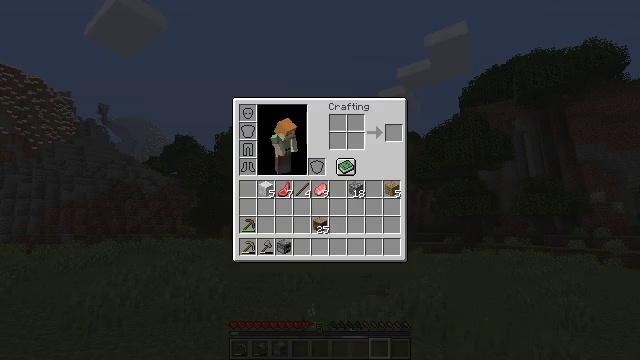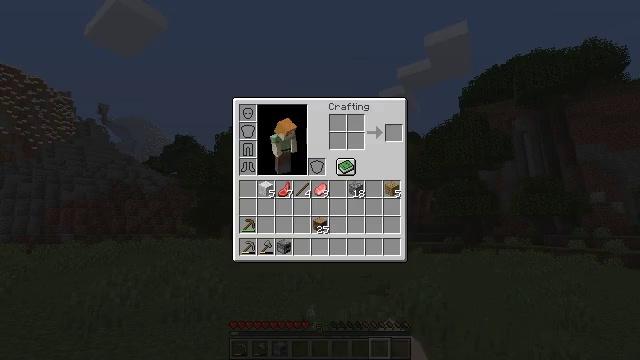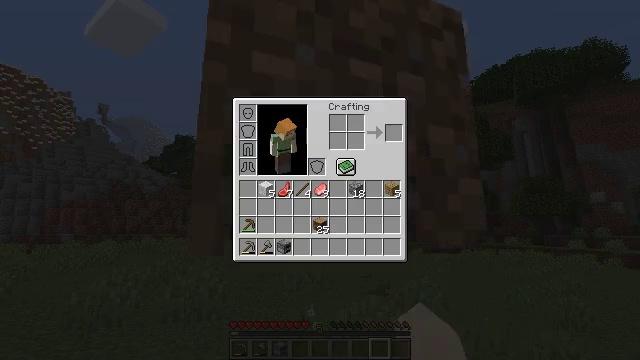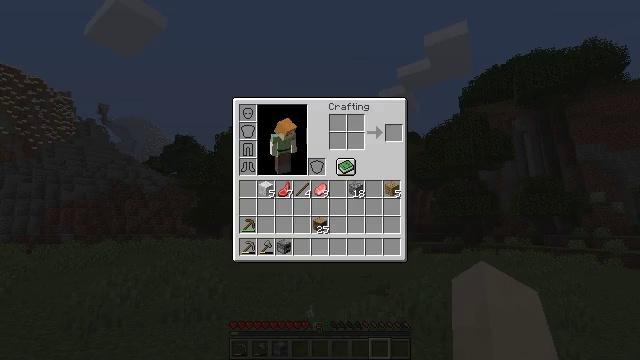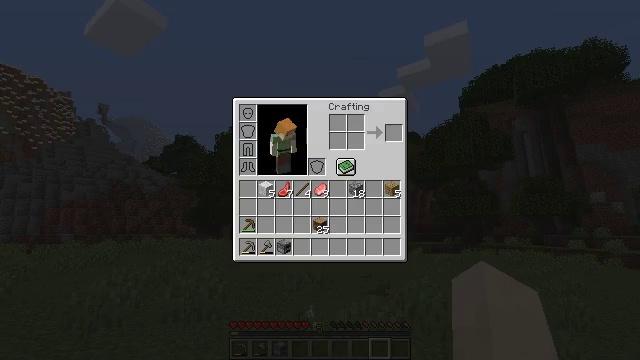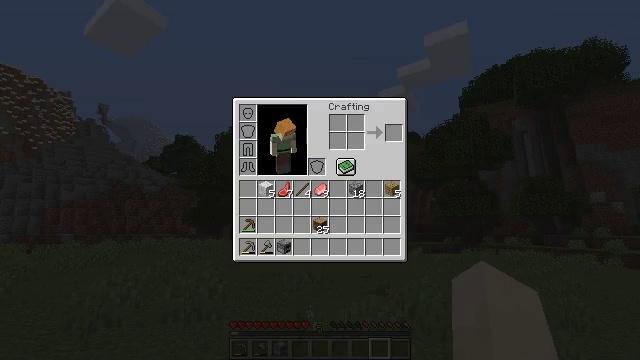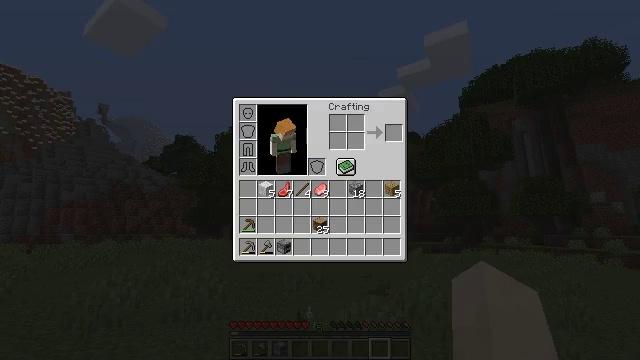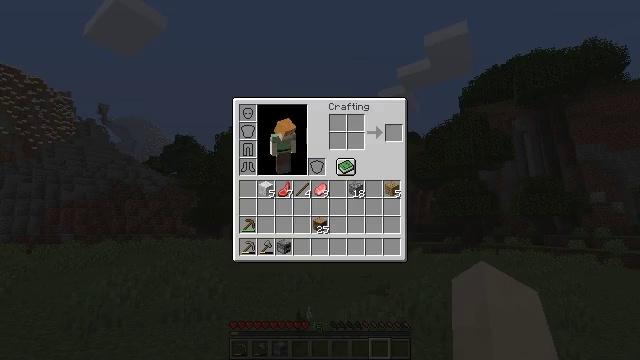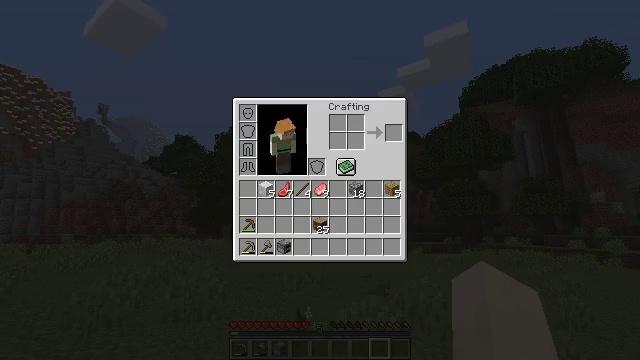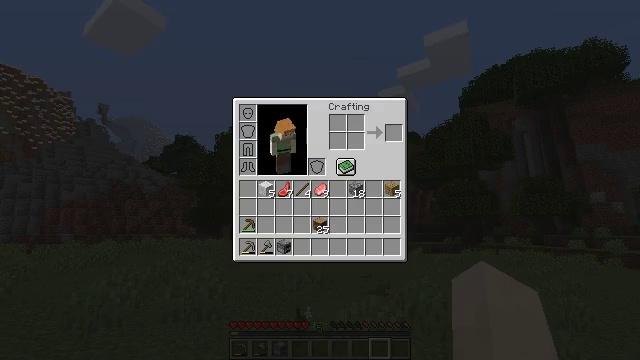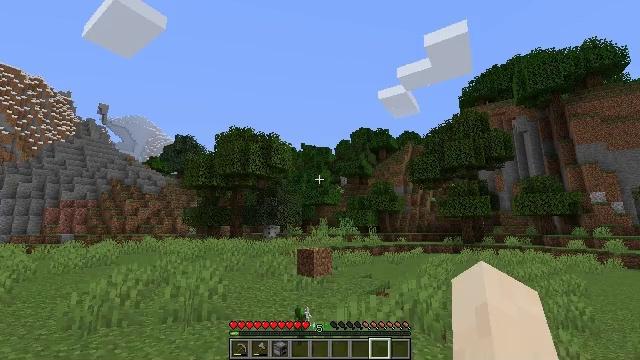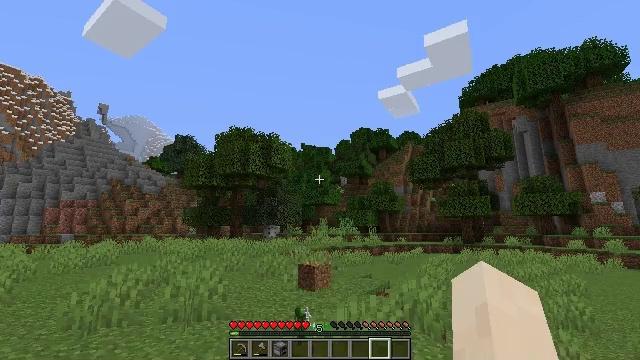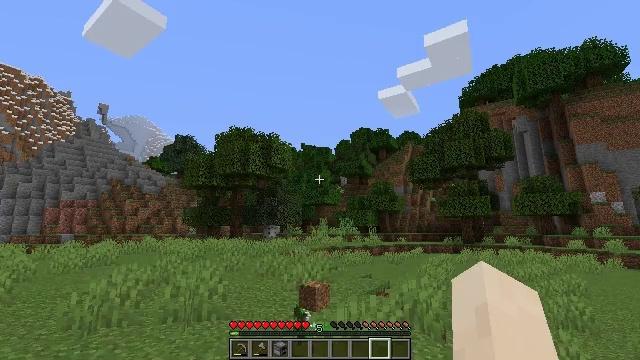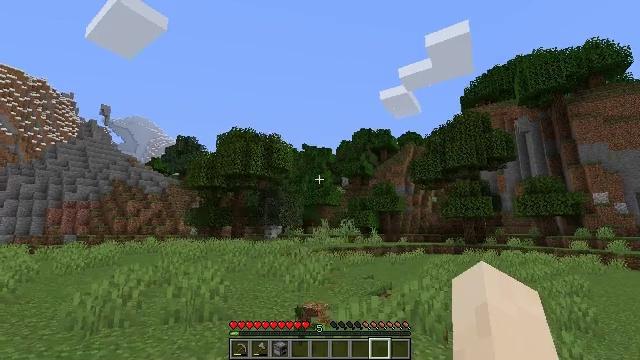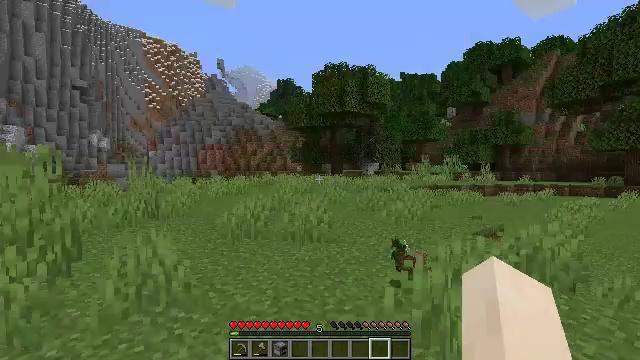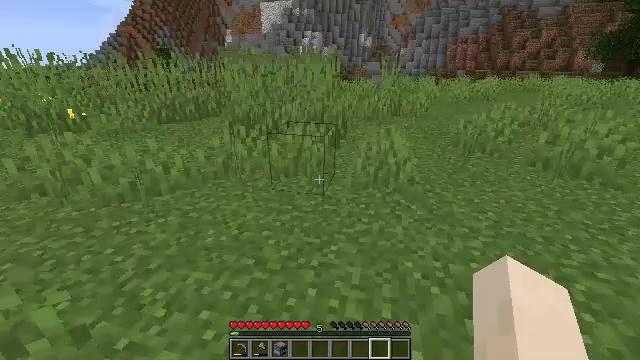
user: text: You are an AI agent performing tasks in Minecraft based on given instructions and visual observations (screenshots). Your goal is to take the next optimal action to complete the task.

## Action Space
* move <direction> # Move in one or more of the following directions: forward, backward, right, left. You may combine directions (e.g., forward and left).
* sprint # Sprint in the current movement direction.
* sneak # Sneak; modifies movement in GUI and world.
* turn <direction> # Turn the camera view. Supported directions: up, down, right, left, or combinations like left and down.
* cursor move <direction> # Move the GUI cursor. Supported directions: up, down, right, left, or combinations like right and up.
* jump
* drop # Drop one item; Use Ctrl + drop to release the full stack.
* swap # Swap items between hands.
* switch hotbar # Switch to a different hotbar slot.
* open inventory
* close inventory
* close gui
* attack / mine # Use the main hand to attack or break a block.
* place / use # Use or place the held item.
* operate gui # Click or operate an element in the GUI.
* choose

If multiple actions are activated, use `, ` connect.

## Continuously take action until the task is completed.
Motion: motion action
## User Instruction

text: craft item air
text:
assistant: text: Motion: open gui
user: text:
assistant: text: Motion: no_op
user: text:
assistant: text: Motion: no_op
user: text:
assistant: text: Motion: cursor move left
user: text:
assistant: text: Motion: no_op
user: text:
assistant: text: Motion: cursor move up
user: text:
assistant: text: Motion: cursor move left and up
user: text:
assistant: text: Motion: no_op
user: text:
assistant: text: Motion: no_op
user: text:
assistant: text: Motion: no_op
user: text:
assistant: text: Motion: close gui
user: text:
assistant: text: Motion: no_op
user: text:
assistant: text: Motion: no_op
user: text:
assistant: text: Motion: turn left and down
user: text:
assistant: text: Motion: turn left and down
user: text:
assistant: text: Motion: move left, turn left and down
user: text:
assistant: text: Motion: move left, turn left and down
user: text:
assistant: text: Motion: move left, turn left and up
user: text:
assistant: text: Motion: move left, turn right and up
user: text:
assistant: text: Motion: move forward and move left, turn right and up
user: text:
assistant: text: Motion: move forward and move left, turn right
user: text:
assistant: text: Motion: move forward and move left, turn up
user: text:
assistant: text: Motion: move forward and move left, turn left and up
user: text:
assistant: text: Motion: move forward and move left, turn left and up
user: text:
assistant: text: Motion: move forward and move left, turn up
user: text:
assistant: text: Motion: move forward and move left
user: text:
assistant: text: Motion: move forward and move left
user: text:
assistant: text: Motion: move forward and move left
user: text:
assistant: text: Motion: move forward and move left
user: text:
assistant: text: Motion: move forward and move left